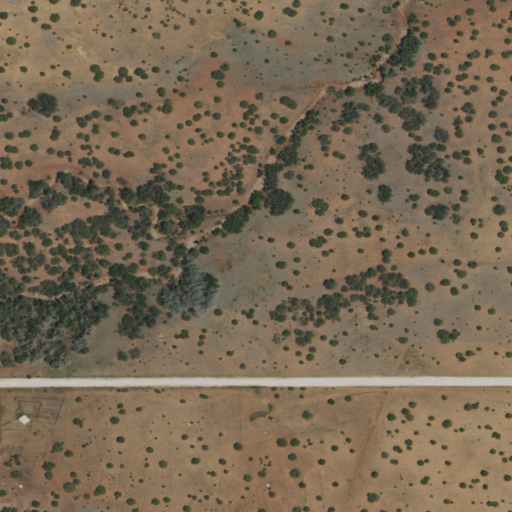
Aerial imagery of valley in New Mexico named Cañon de la Gotera containing shrub, evergreen forest, and open development